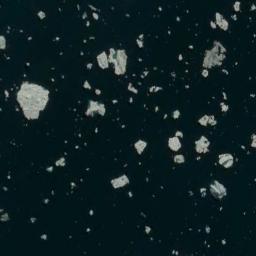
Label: sea_ice